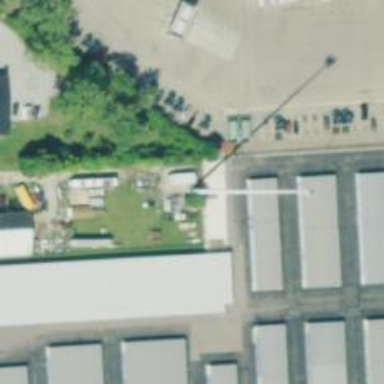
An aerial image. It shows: Mast tower used for communication.